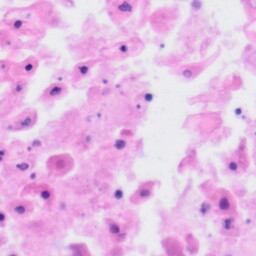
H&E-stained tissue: Tonsil